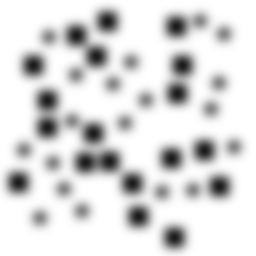
Squares: 19
Triangles: 0
Stars: 19
Total shapes: 38